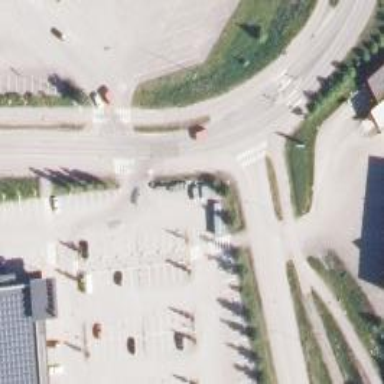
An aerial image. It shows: Crossing on the road.